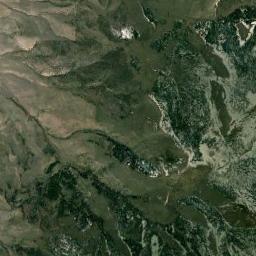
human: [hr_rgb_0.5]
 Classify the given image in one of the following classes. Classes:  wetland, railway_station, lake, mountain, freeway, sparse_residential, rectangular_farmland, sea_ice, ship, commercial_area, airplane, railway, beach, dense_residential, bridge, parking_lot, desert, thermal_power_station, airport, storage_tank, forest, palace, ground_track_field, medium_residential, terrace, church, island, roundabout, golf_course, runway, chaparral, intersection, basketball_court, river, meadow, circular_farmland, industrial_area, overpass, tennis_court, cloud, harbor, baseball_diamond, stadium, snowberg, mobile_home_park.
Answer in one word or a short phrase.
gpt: mountain